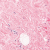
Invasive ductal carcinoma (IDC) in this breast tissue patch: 0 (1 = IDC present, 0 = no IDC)